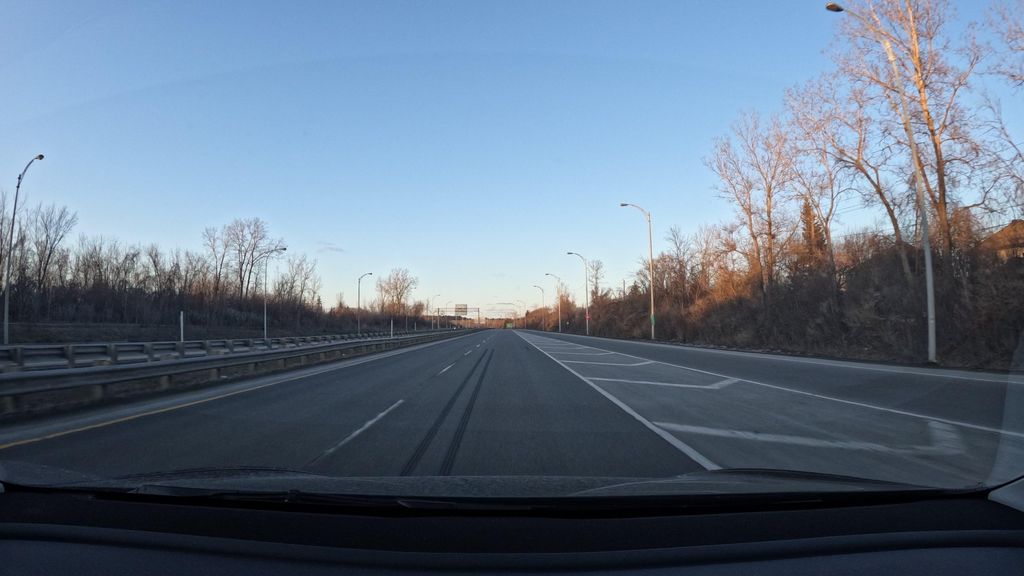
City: montreal